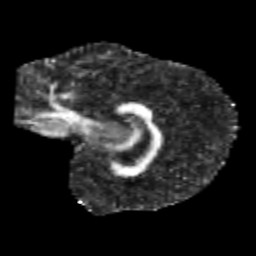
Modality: FA
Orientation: sagittal
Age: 11
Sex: male
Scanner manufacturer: siemens
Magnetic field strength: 3 T
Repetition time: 3.8 s
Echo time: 0.07 s